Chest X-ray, PA view. Patient: 60 years old, sex F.
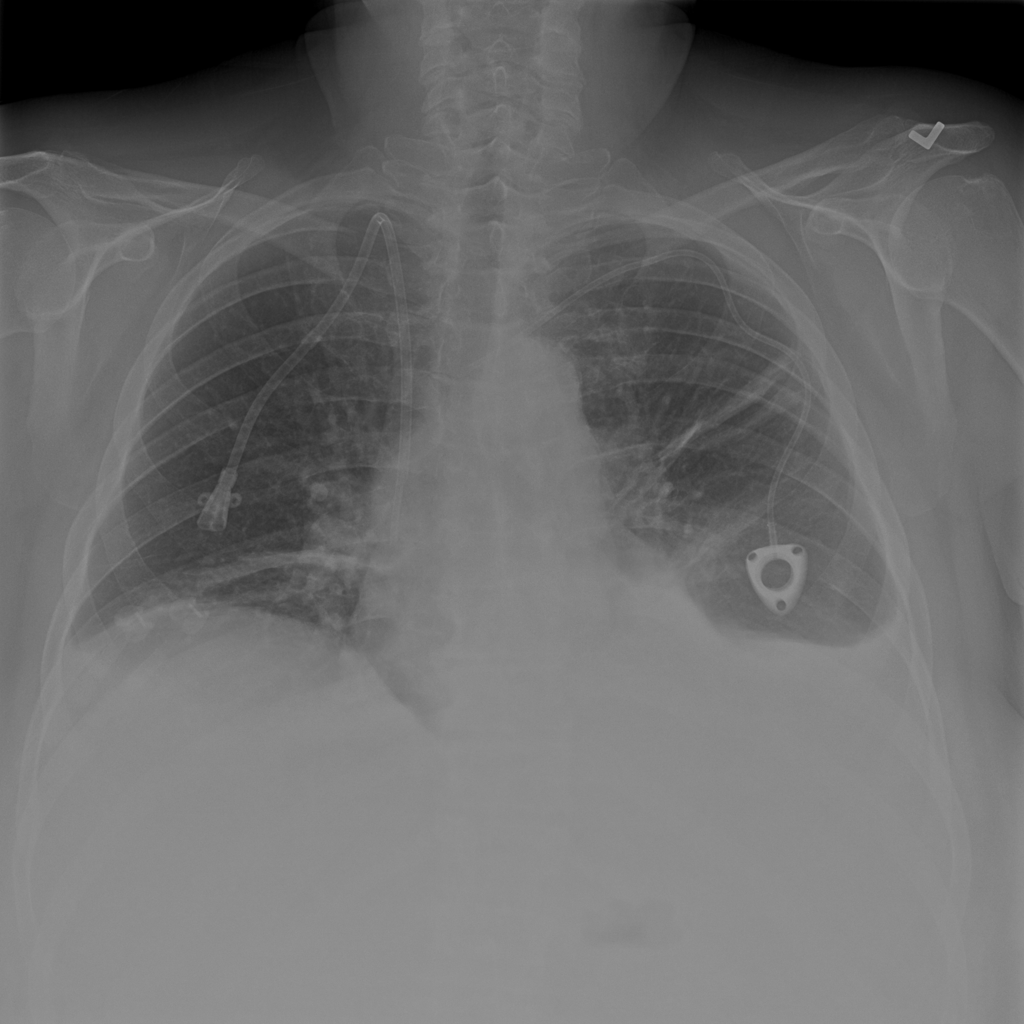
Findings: Atelectasis, Effusion, Infiltration